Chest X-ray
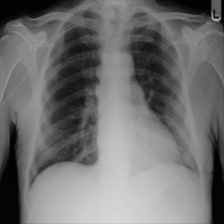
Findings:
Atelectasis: negative
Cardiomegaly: negative
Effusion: negative
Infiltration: negative
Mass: negative
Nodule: negative
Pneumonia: negative
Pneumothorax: negative
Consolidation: negative
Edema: negative
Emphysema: negative
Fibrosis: negative
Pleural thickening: negative
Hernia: negative